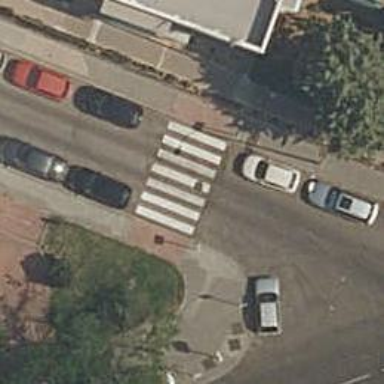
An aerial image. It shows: Uncontrolled crossing on the road.